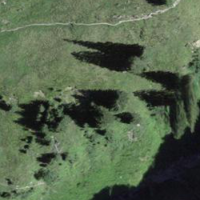
EUNIS habitat code: 23
Species observed at this site:
Cirsium palustre